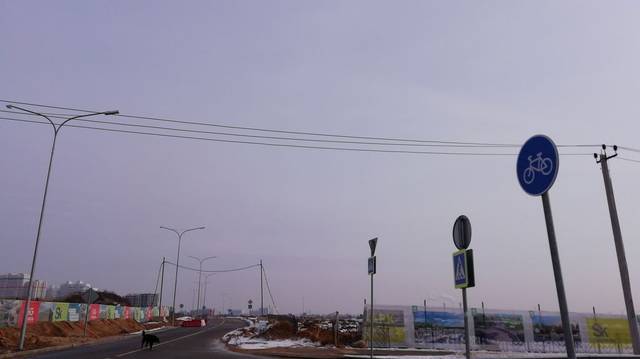
Region: Russia
Coordinates: 55.701, 37.366